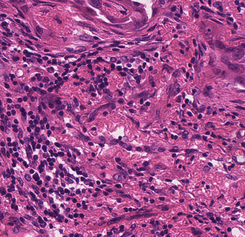
Tumor epithelial tissue: no
Tumor-associated stroma tissue: yes
Normal tissue: no